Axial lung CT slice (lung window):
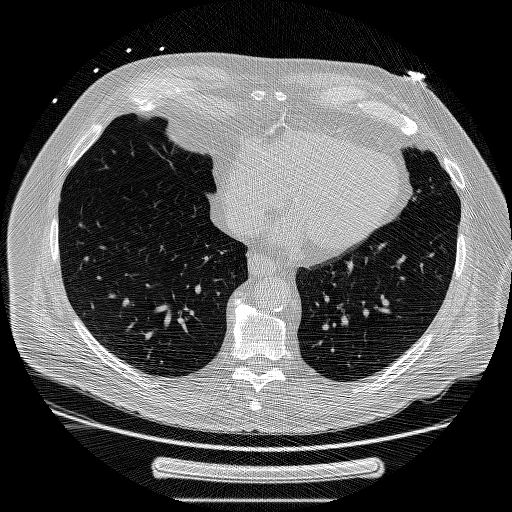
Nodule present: no